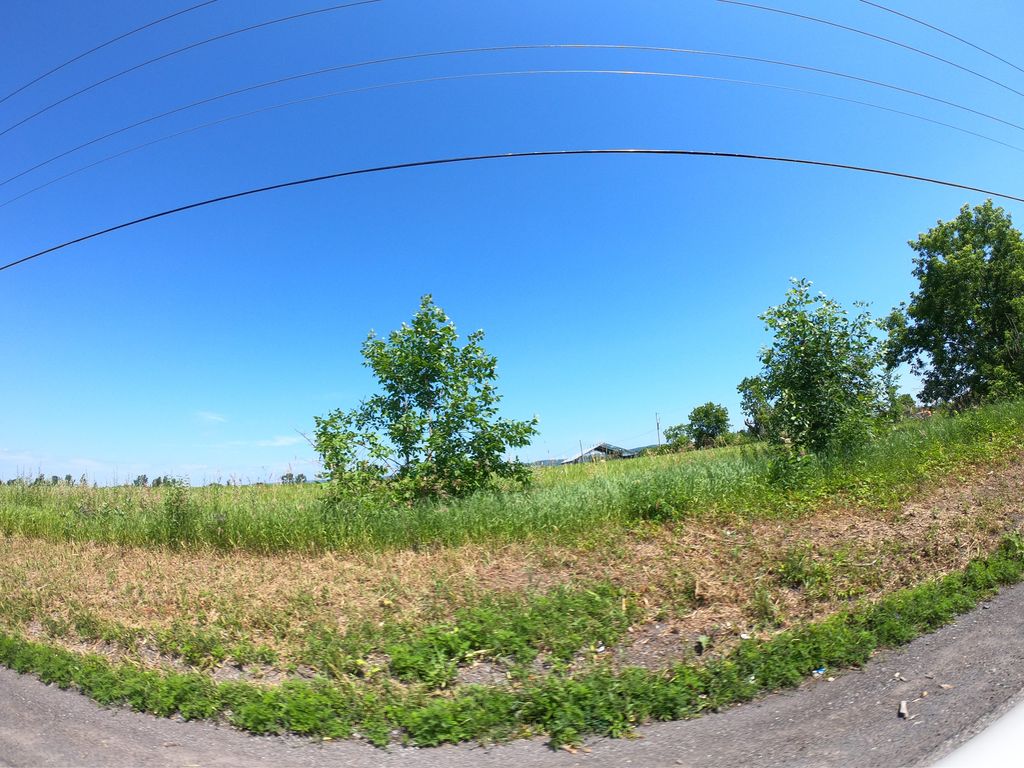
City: ottawa-gatineau